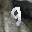
Label: 9